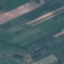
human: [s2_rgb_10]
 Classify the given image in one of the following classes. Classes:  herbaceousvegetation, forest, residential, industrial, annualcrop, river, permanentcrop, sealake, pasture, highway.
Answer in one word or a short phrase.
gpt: AnnualCrop